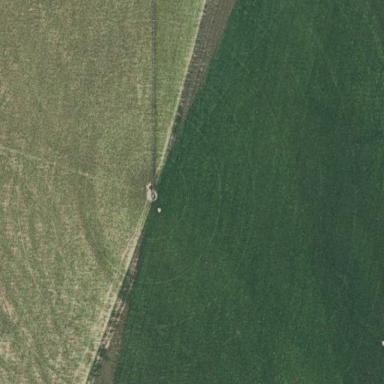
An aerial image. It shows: Farmland with pivot irrigation system.